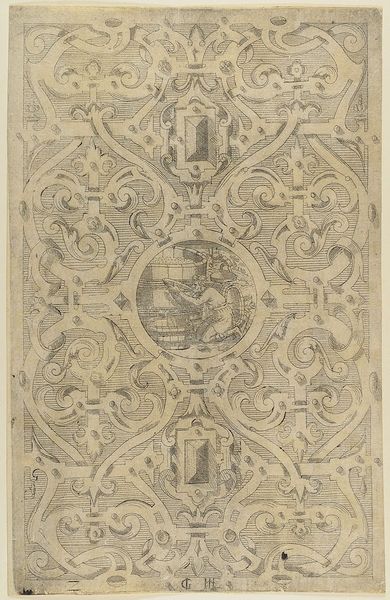
Titel: Füllung mit Schweifwerkgroteske, Blatt 2 aus der Folge: 'Schweyf Buoch. Coloniae : sumptibus ac formulis Iani Bussmacheri, anno salutis 1599'
Künstler: Hans Jakob Ebelmann
Standort: Hamburg
Institution: Museum für Kunst und Gewerbe Hamburg
Schlagwörter: zeichnung, ornament, trinken, renaissance, trauben, papier, grafik, graphik, detail, figurativ, ornamente, verzierung, fotografie, photographie, medaillon, druckgraphik, druckgrafik, monogramm, stich, bleistift, fass, kunstgewerbe, geometrisch, mittelpunkt, kupferstich, kunsthandwerk, arabesk, tonne, groteske, weinanbau, weinbau, wasserzeichen, weinernte, arabesque, reproduktionen, industriedesign, druckerzeugnisse, schweifwerk, behälter, ornamentstich, vorlageblätter, füllung, schweifwerkgroteske